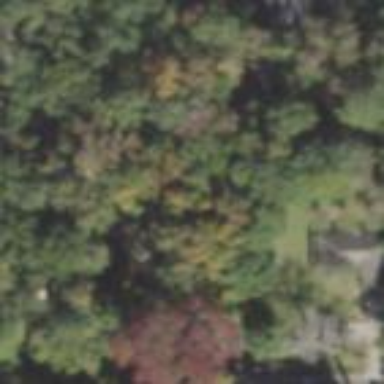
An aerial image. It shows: Mixed woodland area with various types of leaves.